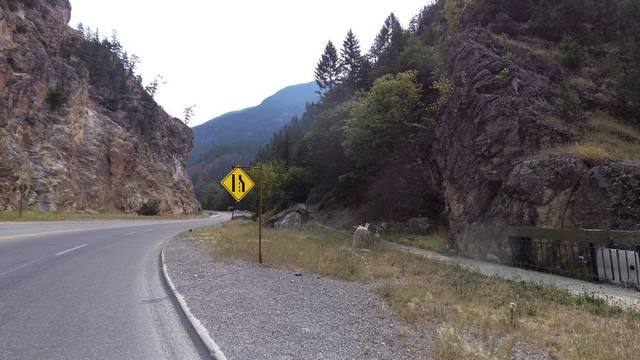
Region: Canada
Coordinates: 50.636, -116.038